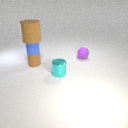
small brown rubber cylinder behind small cyan metal cylinder